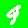
Digit: 9